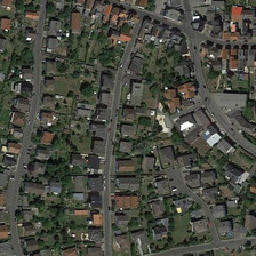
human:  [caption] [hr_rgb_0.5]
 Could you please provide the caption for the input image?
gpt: Houses of different colors are compact to these irregular shape blocks.

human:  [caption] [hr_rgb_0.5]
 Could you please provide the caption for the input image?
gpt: Houses of different colors are closely distributed in these irregularly shaped blocks.

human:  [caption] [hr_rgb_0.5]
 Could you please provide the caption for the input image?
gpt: several curved roads devide those residential areas apart .

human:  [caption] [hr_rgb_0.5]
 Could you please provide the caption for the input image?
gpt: three streets separate the residential into four parts with some tress around .

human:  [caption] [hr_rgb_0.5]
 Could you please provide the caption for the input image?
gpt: houses of different colors are compactly located in these irregular shaped blocks.